Question: I have a database table as follows:

This returns all column titles in the pic, but the one's that are most important are , and (not sure about id_button).
The array gets ordered automatically by id_button ASC, which really irks me. But, anyways, this is not important, as I need to order it completely different, or re-order it after the array is populated.
The array returns this, by order of id_button:
'''
$new_menu_buttons = array(
0 => array(
'id_button' => 1,
'parent' => 'help',
'position' => 'child_of',
'slug' => 'testing',
),
1 => array(
'id_button' => 2,
'parent' => 'packages',
'position' => 'after',
'slug' => 'sub_test_1',
),
2 => array(
'id_button' => 3,
'parent' => 'google.com',
'position' => 'after',
'slug' => 'another_test',
),
3 => array(
'id_button' => 4,
'parent' => 'testing'
'position' => 'child_of',
'slug' => 'google.com',
)
);
'''
I need to order it so that if a 'slug' is found within any 'parent', than the 'slug' that is in the 'parent' needs to be loaded before the one that has it defined within the parent.
Its not important if it is directly before it. For example, you see 'testing' is the first 'slug' that gets returned, and yet the parent for this is the last slug (google.com). So as long as the slug row where the parent is defined gets ordered so that it is BEFORE the row that has the slug value in the parent column, everything is fine.
So in this situation, it can be reordered as any of these 3 ordered arrays below:
'''
$new_menu_buttons = array(
0 => array(
'id_button' => 1,
'parent' => 'help',
'position' => 'child_of',
'slug' => 'testing',
),
1 => array(
'id_button' => 2,
'parent' => 'packages',
'position' => 'after',
'slug' => 'sub_test_1',
),
2 => array(
'id_button' => 4,
'parent' => 'testing',
'position' => 'child_of',
'slug' => 'google.com',
),
3 => array(
'id_button' => 3,
'parent' => 'google.com'
'position' => 'after',
'slug' => 'another_test',
)
);
'''
OR this...
'''
$new_menu_buttons = array(
0 => array(
'id_button' => 1,
'parent' => 'help',
'position' => 'child_of',
'slug' => 'testing',
),
1 => array(
'id_button' => 4,
'parent' => 'testing',
'position' => 'child_of',
'slug' => 'google.com',
),
2 => array(
'id_button' => 2,
'parent' => 'packages',
'position' => 'after',
'slug' => 'sub_test_1',
),
3 => array(
'id_button' => 3,
'parent' => 'google.com'
'position' => 'after',
'slug' => 'another_test',
)
);
'''
OR even this...
'''
$new_menu_buttons = array(
0 => array(
'id_button' => 1,
'parent' => 'help',
'position' => 'child_of',
'slug' => 'testing',
),
1 => array(
'id_button' => 4,
'parent' => 'testing',
'position' => 'child_of',
'slug' => 'google.com',
),
2 => array(
'id_button' => 3,
'parent' => 'google.com'
'position' => 'after',
'slug' => 'another_test',
),
3 => array(
'id_button' => 2,
'parent' => 'packages',
'position' => 'after',
'slug' => 'sub_test_1',
)
);
'''
All 3 of these ordered arrays will work because the array with the 'slug' that matches the 'parent' is before the array with the matching 'parent', and since the slug value, 'sub_test_1' doesn't match any of the 'parent' values this array order is unimportant, so that array can be located anywhere within the array.
How can I do this? I'm thinking of just looping through the array somehow and trying to determine if the slug is in any of the parents, and just do a reordering somehow...
In short, the 'slug' needs to be ordered before the 'parent' ONLY if there is a 'parent' that matches a 'slug' within the array. Otherwise, if no match is found, the order isn't important.
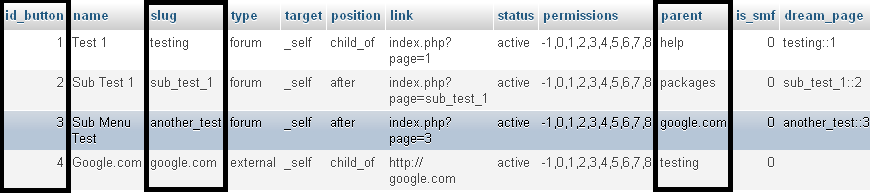
Answer: Ok, first let me thank you all for your detailed explanations. They are very intuitive. However, I found another way, can you guys let me know if you spot anything wrong with this method here please?
<URL>
'''
$temp_buttons = array();
foreach($new_menu_buttons as $buttons)
$temp_buttons[$buttons['parent']] = $buttons['slug'];
dp_sortArray($new_menu_buttons, $temp_buttons, 'slug');
// The $new_menu_buttons array is now sorted correctly! Let's check it...
var_dump($new_menu_buttons);
function dp_sortArray(&$new_menu_buttons, $sortArray, $sort)
{
$new_array = array();
$temp = array();
foreach ($new_menu_buttons as $key => $menuitem)
{
if (isset($sortArray[$menuitem[$sort]]))
{
$new_array[] = $menuitem;
$temp[$menuitem['parent']] = $menuitem['slug'];
unset($new_menu_buttons[$key]);
}
}
$ordered = array();
if (!empty($new_array))
{
foreach ($new_array as $key => $menuitem)
{
if (isset($temp[$menuitem[$sort]]))
{
$ordered[] = $menuitem;
unset($new_array[$key]);
}
}
}
else
{
$new_menu_buttons = $new_menu_buttons;
return;
}
$new_menu_buttons = array_merge($ordered, $new_array, $new_menu_buttons);
}
'''
Seems to work in all instances that I tested, but ofcourse, their could be a flaw in it somewhere. What do you all think of this?